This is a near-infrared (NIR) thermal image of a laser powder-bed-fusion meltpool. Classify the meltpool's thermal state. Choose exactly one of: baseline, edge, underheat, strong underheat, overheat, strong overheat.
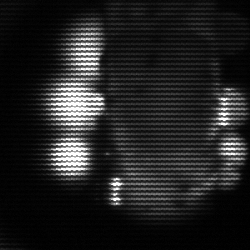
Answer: strong underheat